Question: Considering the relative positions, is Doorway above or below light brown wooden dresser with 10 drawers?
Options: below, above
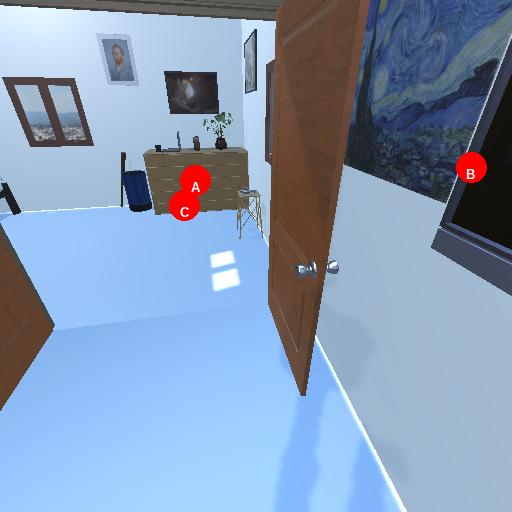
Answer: below